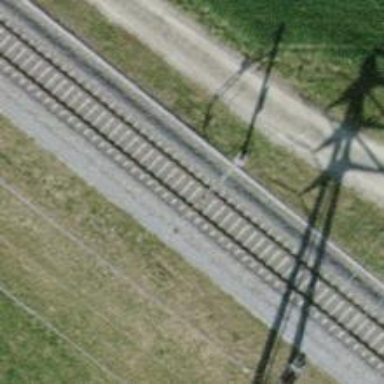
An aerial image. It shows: Railway signal.